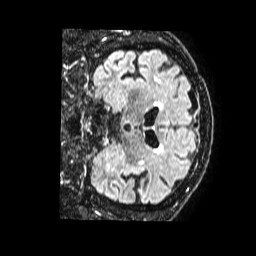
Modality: FLAIR
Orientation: coronal
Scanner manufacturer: philips
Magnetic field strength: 1.5 T
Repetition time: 4.8 s
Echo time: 0.3306 s